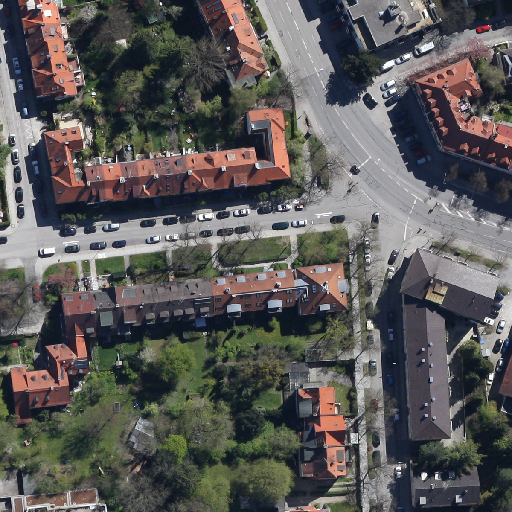
Referring expression: van